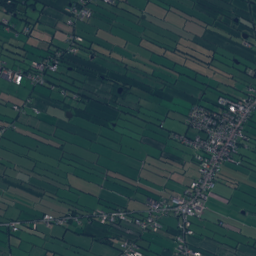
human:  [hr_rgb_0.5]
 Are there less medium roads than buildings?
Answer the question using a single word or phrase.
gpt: yes

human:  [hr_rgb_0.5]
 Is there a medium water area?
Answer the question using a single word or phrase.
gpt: yes

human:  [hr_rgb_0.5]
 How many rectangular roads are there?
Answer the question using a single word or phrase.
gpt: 0

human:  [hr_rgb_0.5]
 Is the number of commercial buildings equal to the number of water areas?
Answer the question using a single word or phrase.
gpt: no

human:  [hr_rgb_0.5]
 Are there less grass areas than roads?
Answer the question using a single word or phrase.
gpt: no

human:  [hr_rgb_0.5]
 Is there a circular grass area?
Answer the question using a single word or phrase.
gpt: yes

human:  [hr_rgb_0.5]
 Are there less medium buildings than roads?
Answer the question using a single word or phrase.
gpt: yes

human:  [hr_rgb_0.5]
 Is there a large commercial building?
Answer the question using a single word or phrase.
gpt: no

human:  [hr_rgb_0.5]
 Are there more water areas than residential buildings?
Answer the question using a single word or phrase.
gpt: no

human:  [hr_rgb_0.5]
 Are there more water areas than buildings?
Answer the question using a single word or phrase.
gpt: no

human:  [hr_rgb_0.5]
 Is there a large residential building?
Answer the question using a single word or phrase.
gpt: yes

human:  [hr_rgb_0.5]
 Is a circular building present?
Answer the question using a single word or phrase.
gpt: yes

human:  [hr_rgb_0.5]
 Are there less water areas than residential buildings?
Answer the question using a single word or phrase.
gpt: yes

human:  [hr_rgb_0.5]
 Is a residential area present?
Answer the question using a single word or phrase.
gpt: yes

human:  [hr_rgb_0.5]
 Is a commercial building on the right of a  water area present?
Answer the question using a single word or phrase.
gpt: yes

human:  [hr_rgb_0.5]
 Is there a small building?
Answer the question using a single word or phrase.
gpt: yes

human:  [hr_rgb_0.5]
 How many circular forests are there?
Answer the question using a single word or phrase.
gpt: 0

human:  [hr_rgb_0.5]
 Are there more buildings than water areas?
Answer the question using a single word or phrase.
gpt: yes

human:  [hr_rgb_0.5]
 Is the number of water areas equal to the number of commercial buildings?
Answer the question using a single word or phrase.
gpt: no

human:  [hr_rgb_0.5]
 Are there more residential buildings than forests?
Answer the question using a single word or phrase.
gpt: yes

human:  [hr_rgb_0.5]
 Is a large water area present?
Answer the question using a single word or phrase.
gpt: yes

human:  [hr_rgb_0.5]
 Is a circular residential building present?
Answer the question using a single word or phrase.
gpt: yes

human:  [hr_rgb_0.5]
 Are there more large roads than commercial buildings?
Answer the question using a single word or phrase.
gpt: no

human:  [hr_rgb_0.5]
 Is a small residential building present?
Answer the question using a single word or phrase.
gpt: yes

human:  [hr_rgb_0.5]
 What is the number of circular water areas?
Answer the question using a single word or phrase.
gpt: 24

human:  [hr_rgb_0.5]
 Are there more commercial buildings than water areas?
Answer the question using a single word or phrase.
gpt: no

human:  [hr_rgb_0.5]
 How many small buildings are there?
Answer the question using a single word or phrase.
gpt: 921

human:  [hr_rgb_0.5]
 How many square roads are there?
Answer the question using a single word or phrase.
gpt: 0

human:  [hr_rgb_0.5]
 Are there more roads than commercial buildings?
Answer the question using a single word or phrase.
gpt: yes

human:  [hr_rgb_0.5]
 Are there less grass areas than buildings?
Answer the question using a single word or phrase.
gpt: yes

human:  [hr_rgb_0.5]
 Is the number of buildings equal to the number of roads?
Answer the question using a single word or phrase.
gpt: no

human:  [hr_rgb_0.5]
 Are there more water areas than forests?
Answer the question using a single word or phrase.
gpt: no

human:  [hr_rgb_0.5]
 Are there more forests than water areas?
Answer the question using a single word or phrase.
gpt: yes

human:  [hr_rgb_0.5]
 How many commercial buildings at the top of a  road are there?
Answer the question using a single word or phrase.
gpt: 10

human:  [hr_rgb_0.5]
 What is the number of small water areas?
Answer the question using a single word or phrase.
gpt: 73

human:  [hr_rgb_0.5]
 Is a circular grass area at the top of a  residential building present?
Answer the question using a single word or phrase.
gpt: yes